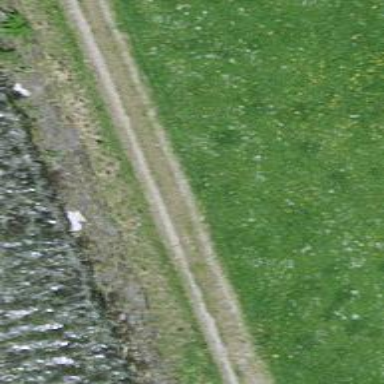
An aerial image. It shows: Grassy track.